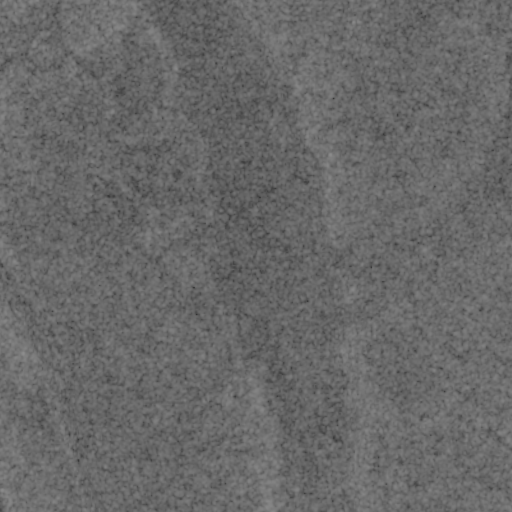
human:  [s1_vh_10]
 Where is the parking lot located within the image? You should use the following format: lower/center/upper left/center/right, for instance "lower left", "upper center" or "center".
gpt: The parking lot is located in the lower left of the image.
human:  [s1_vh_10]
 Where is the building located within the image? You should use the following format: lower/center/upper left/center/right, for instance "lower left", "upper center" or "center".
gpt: The building is located in the upper left of the image.
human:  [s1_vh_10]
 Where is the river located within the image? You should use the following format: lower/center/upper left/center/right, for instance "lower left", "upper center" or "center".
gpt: The river is located in the upper left of the image.
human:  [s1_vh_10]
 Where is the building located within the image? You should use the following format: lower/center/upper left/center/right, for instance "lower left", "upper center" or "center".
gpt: The building is located in the upper left of the image.
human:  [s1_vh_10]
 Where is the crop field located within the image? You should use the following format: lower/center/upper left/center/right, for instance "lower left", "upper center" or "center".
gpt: There is no crop field in the image.

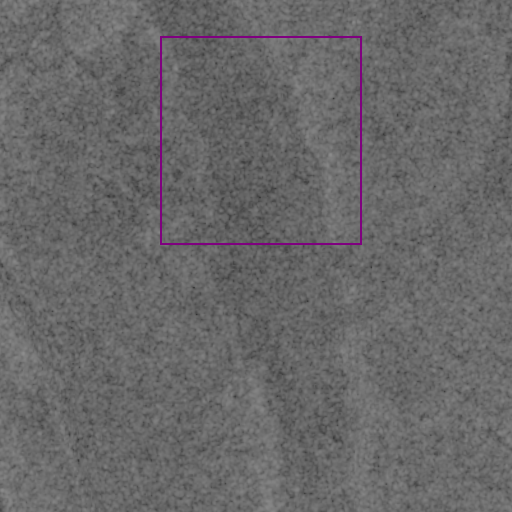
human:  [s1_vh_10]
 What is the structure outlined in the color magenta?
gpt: There is no magenta outline.
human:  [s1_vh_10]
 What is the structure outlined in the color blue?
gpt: There is no structure outlined in blue.